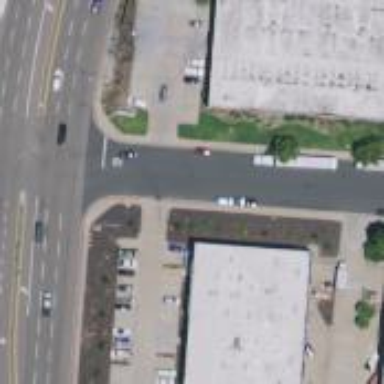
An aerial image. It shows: Residential road with separate asphalt sidewalk.